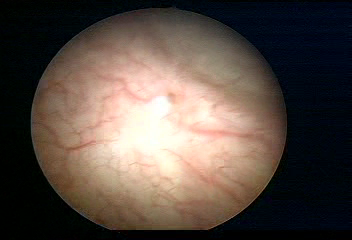
Modality: WLC
Class: Normal mucosa
Bladder cancer association: No